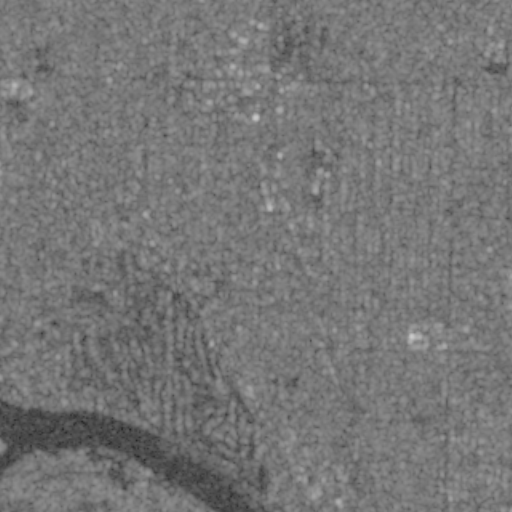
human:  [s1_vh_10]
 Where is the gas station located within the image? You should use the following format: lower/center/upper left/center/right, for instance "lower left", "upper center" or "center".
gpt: The gas station is located in the upper right of the image.
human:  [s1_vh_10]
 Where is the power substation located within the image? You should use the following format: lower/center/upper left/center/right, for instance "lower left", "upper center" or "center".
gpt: The power substation is located in the upper center of the image.
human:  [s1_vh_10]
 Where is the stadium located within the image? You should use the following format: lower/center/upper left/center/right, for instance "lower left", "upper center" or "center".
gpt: The stadium is located in the center left of the image.
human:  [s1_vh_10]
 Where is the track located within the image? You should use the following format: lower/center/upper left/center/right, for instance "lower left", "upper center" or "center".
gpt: The track is located in the upper of the image.
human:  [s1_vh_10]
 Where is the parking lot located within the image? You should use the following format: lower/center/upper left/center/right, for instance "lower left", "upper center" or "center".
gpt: There is no parking lot in the image.

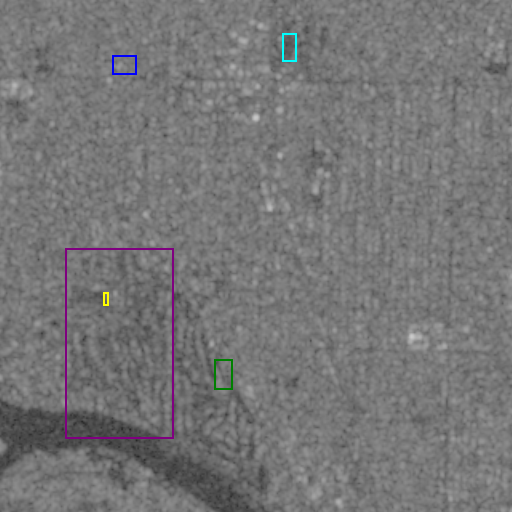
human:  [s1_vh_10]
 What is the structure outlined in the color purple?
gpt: The structure outlined in purple is a park.
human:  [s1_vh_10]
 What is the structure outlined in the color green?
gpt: The structure outlined in green is a parking lot.
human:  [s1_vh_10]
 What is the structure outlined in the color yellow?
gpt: The structure outlined in yellow is a stadium.
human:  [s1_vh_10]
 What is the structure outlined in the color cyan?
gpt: The structure outlined in cyan is a track.
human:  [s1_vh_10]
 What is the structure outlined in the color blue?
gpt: The structure outlined in blue is a building.
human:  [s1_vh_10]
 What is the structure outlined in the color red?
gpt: There is no red outline.